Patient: sex M, age 66
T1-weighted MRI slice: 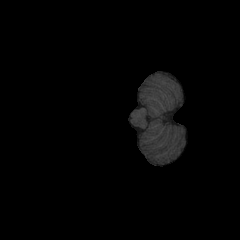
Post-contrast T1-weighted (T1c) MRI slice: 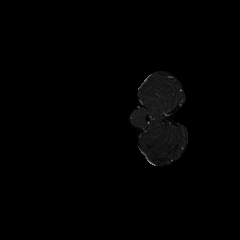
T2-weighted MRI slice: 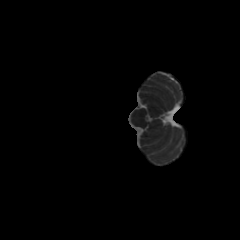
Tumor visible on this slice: no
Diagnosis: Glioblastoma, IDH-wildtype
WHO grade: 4